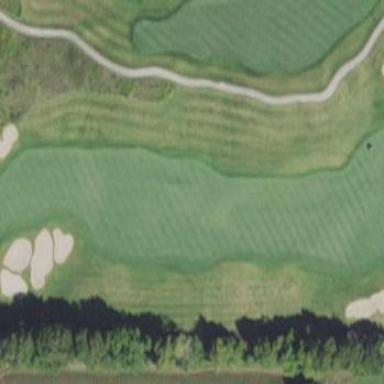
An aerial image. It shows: Grassy area designated as golf fairway.